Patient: sex M, age 58
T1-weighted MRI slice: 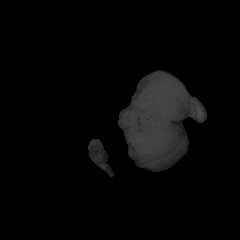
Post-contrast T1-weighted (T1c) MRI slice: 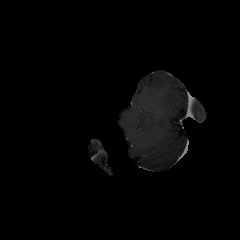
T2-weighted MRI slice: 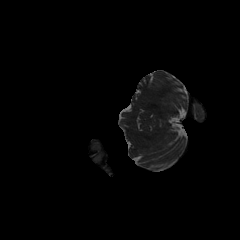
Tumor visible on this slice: no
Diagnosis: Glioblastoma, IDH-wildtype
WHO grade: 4